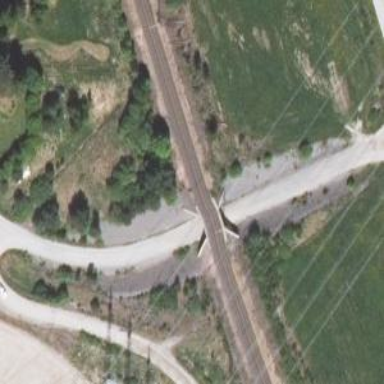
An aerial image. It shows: Bridge with continuous railway tracks that are electrified through contact line.